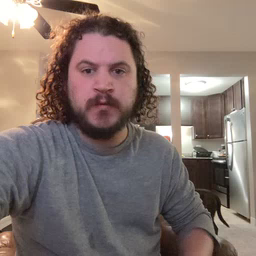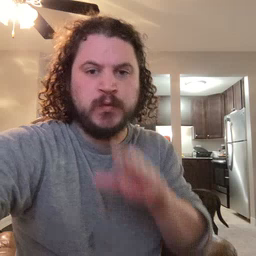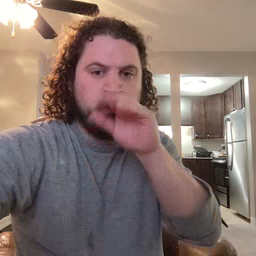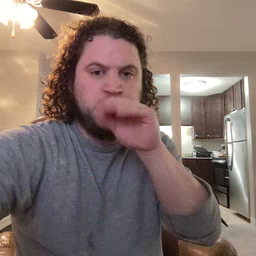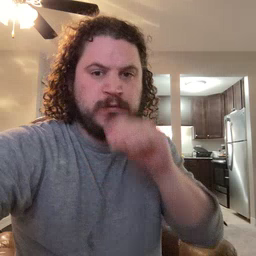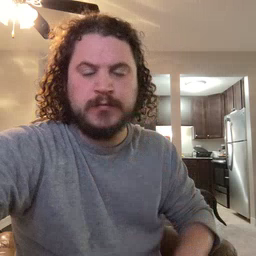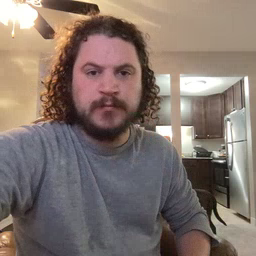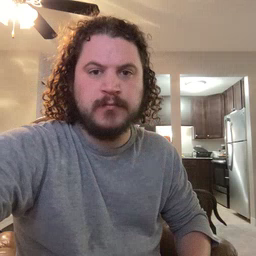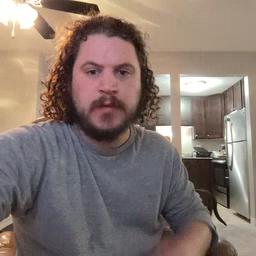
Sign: goose